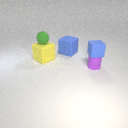
small purple rubber cylinder below small blue rubber cube